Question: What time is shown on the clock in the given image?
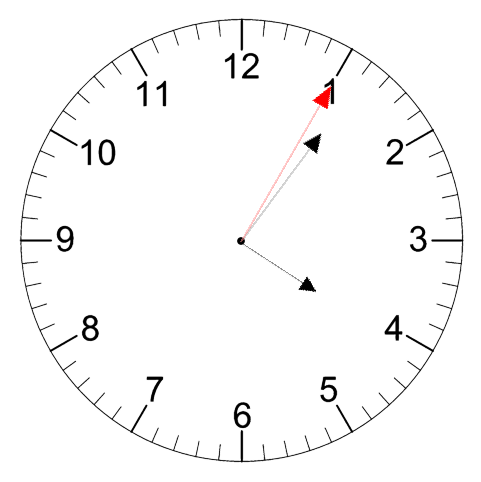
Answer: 04:06:05